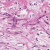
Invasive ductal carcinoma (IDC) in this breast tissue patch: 1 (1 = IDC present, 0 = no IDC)